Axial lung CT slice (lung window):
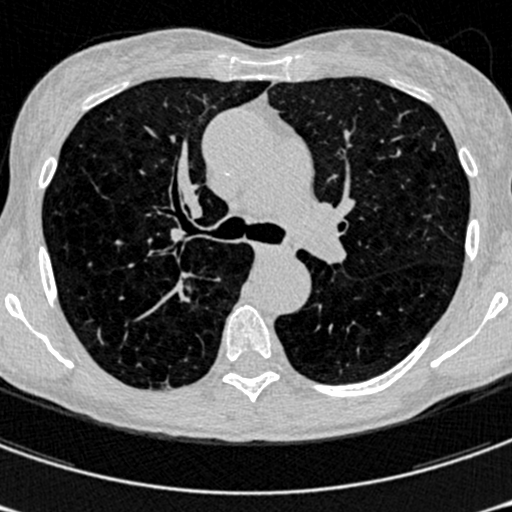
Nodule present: yes
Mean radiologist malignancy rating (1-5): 4.75